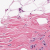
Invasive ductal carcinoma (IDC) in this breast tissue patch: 0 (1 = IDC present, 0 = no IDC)